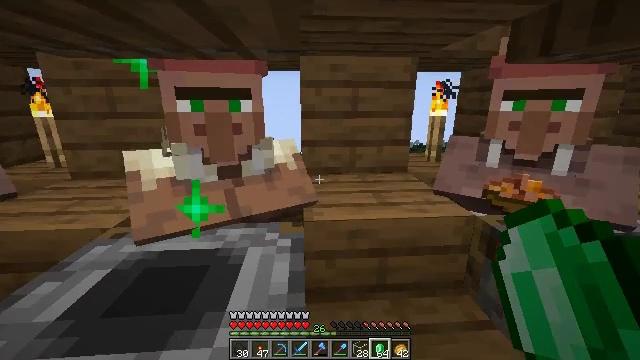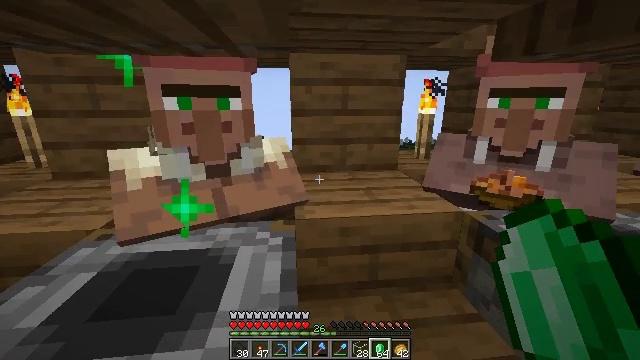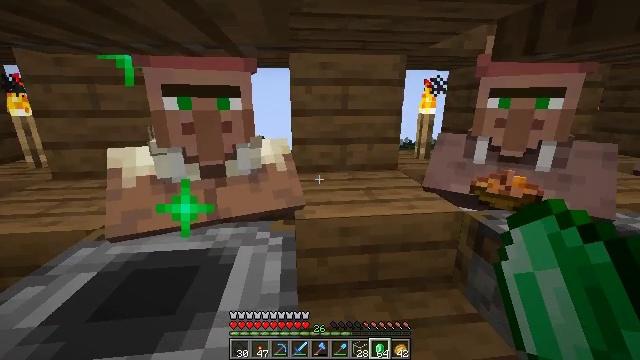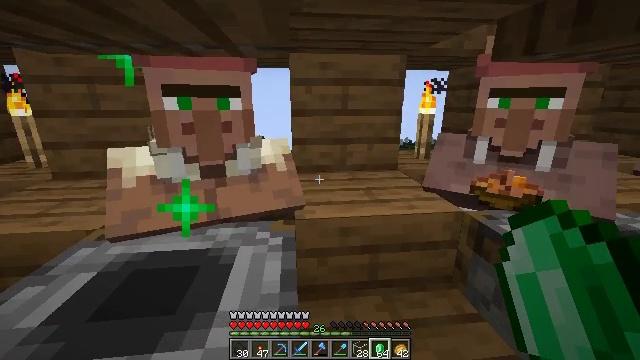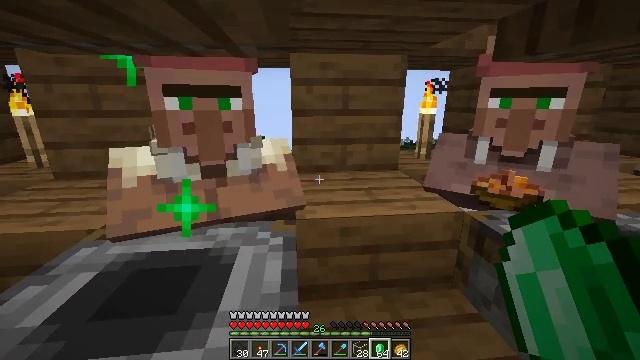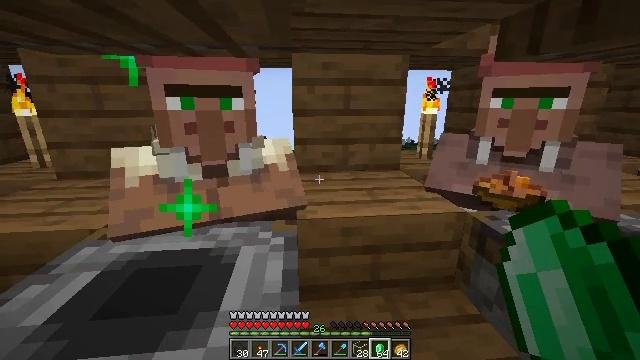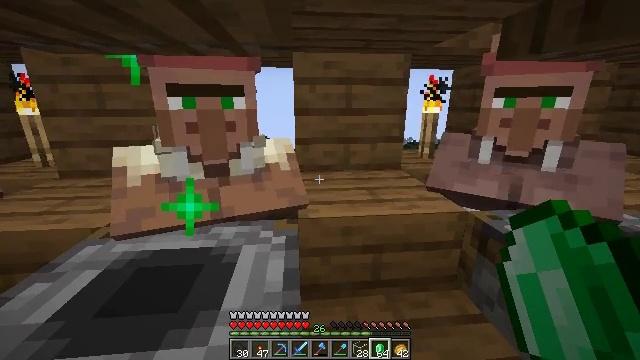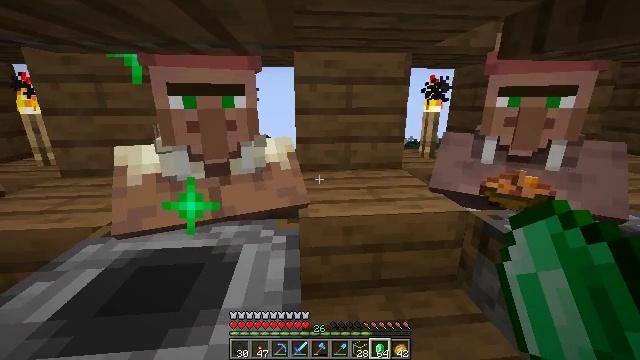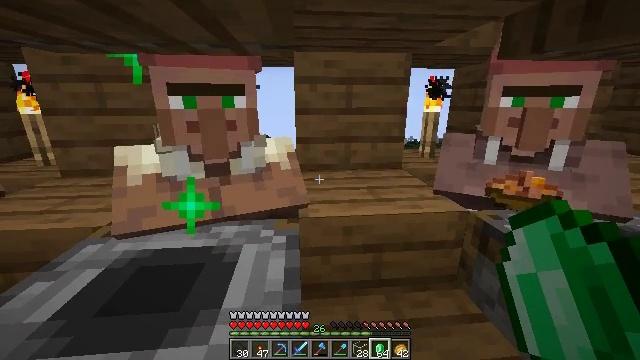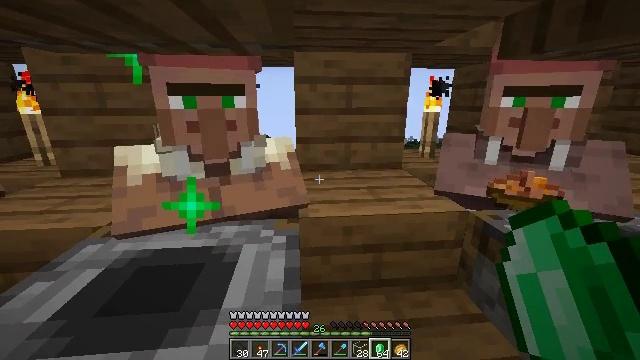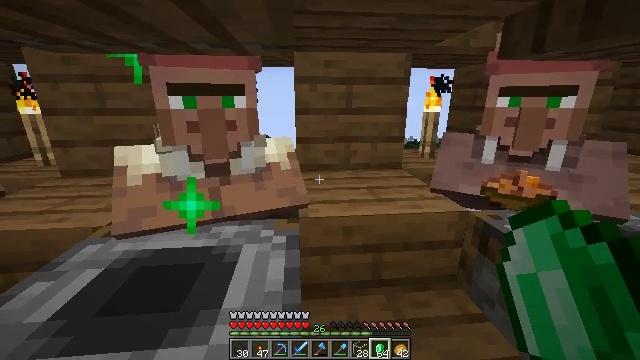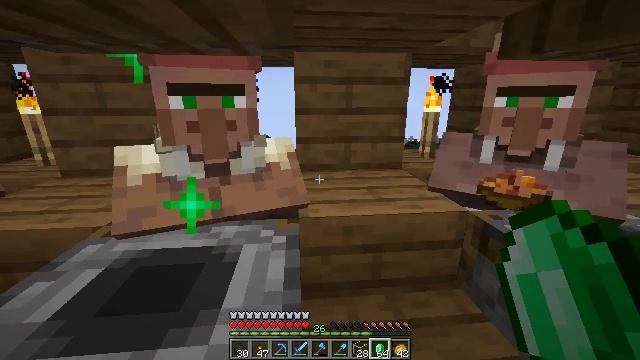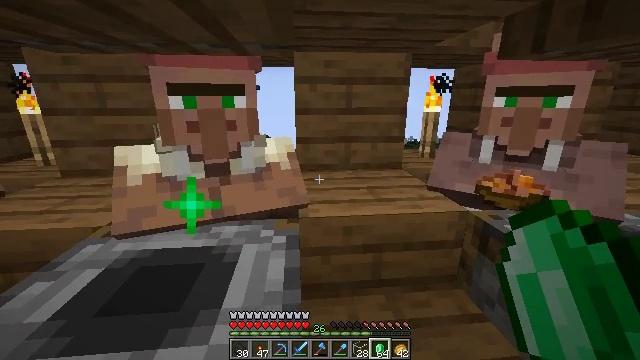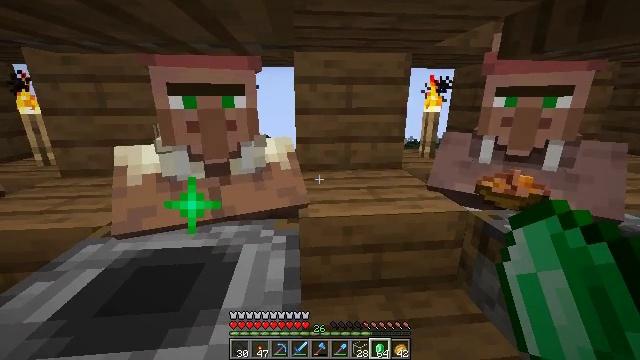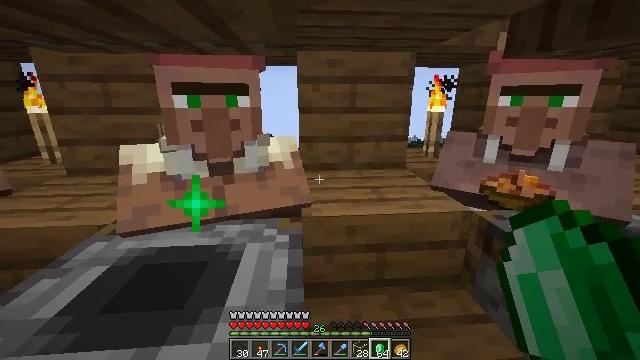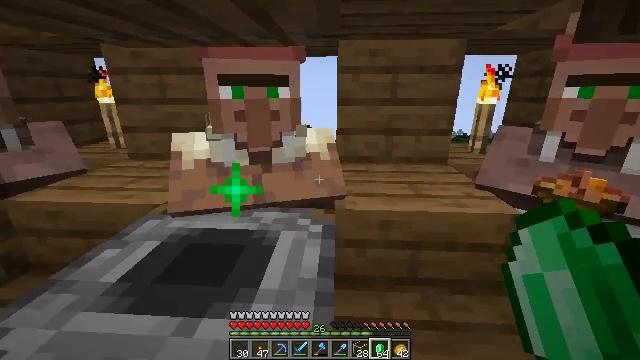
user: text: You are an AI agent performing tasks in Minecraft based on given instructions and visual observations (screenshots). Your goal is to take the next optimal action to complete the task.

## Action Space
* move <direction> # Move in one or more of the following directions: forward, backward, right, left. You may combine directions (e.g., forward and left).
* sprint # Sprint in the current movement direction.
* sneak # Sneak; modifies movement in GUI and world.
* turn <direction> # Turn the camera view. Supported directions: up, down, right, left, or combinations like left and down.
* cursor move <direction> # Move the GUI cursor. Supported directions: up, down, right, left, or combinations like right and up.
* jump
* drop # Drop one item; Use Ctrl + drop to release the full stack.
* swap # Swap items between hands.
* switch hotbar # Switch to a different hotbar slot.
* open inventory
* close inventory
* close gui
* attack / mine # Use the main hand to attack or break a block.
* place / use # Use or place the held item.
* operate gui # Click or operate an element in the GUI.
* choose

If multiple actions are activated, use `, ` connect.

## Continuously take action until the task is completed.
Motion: motion action
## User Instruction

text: Make some delicious rabbit stew.
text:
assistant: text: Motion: turn right
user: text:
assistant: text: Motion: no_op
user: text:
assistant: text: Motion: no_op
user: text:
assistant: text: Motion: no_op
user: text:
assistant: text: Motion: no_op
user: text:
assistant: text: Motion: no_op
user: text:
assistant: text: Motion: no_op
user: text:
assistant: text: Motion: no_op
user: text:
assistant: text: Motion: no_op
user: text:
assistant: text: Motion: no_op
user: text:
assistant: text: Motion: no_op
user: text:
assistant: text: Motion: no_op
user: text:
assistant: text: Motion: no_op
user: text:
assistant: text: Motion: no_op
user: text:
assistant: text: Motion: turn left and down
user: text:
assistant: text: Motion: turn left and down
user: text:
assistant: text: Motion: turn left
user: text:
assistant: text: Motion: turn left
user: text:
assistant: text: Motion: turn left
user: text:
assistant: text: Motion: turn left and up
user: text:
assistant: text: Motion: turn left and up
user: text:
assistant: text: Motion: turn left
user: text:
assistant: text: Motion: turn left
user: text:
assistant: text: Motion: no_op
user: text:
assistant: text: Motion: move forward and move left
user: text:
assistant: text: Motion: move forward and move left
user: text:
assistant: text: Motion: move forward and move left
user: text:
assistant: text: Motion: move forward
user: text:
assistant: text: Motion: move forward, turn up
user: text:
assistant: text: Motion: move forward, turn left and up